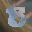
Label: 3